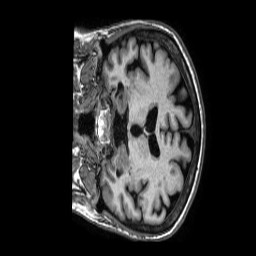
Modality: T1w
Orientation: coronal
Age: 70
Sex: female
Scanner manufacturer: philips
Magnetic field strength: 1.5 T
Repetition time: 0.007022 s
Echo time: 0.003169 s